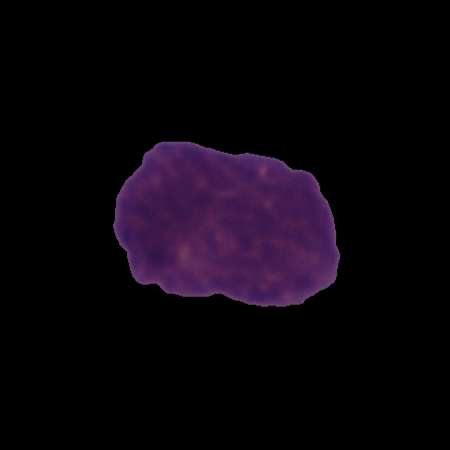
Label: healthy